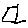
Label: hexagon